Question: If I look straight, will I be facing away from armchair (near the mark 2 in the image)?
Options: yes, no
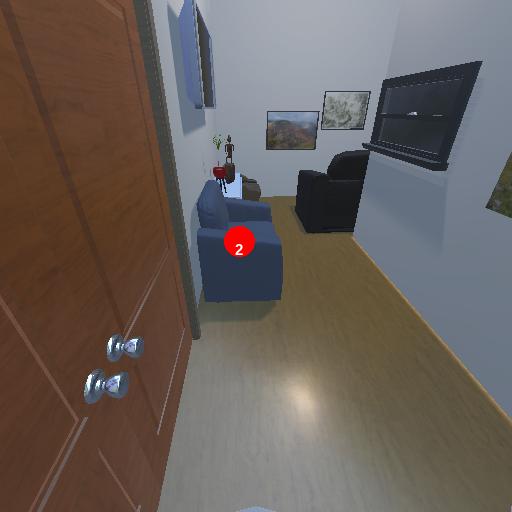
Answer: yes